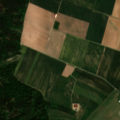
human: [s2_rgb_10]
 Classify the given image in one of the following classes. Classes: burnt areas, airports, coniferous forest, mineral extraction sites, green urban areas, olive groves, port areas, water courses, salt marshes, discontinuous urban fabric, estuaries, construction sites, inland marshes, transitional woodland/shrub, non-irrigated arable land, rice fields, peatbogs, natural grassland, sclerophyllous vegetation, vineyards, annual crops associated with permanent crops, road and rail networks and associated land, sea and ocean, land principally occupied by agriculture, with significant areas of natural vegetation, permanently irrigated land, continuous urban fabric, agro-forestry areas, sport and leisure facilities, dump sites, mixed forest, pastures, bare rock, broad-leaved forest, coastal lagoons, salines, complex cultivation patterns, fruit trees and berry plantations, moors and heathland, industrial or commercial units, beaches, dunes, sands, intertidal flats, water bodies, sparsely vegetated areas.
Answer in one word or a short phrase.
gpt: discontinuous urban fabric, non-irrigated arable land, coniferous forest, mixed forest